Interaction volume radius: 5 \u00c5
Interaction volume height: 10 \u00c5
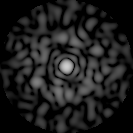
Disorder parameter: 0.8956